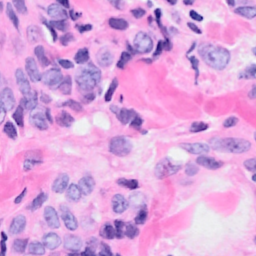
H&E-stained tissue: Breast